Question: What is the result of this measurement?
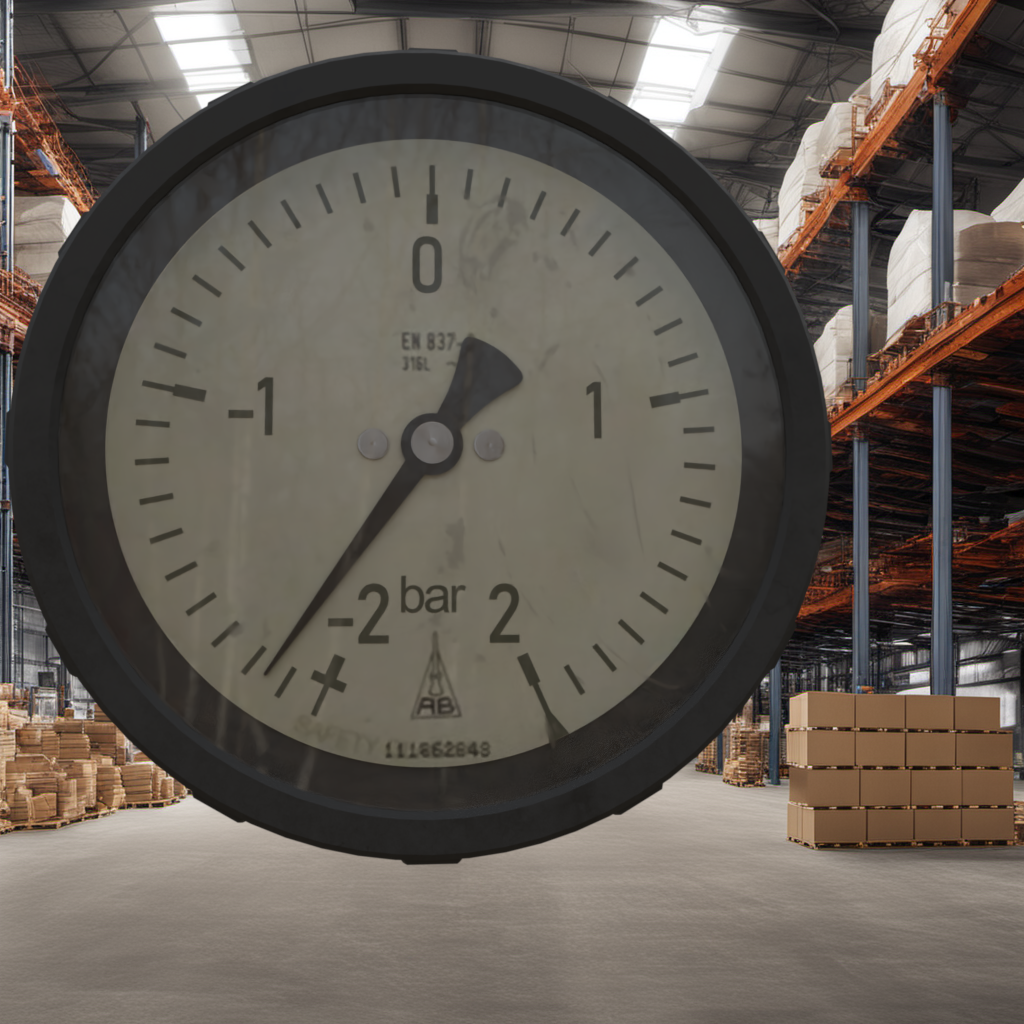
Answer: The result is -1.94
Question: What is the range of this measurement?
Answer: The range is from -2 to 2
Question: What is the minimum and maximum value range of the measurement in the image?
Answer: The minimum value is -2 and the maximum value is 2